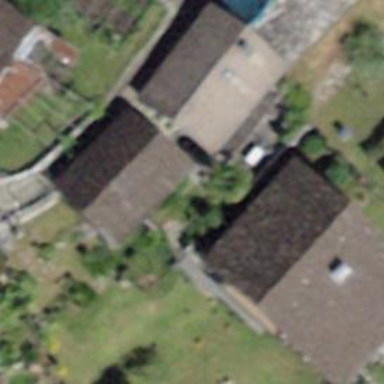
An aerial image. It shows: Detached building.